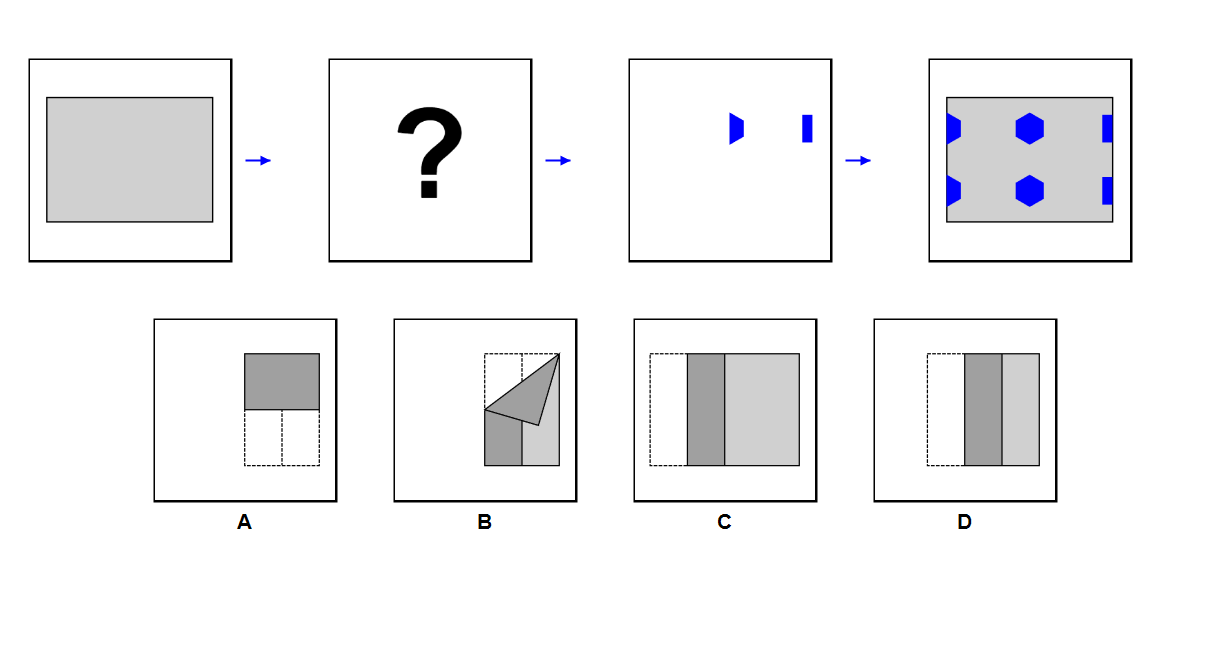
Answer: B